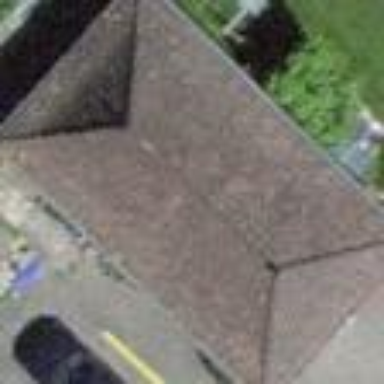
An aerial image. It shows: Building with hipped roof.